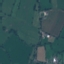
Label: Pasture